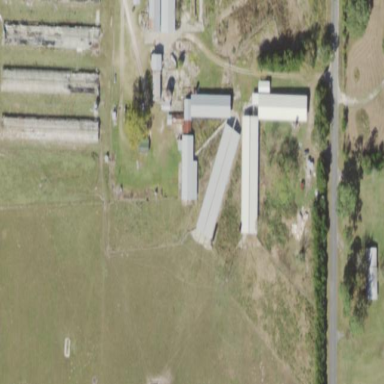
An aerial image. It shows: Dairy farmyard.